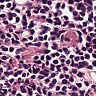
Metastatic tissue present: no